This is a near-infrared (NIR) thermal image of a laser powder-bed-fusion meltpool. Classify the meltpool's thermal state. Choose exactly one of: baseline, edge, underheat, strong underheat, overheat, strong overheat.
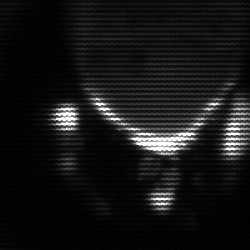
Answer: baseline